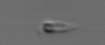
Label: flagellate_morphotype3